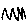
Label: zigzag